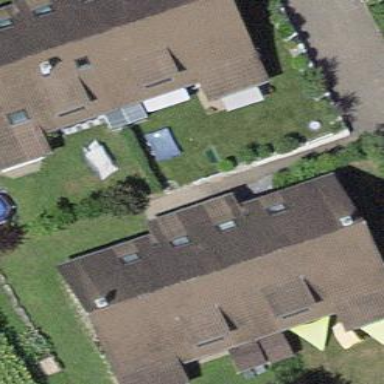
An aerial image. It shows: Building with tiled roof.